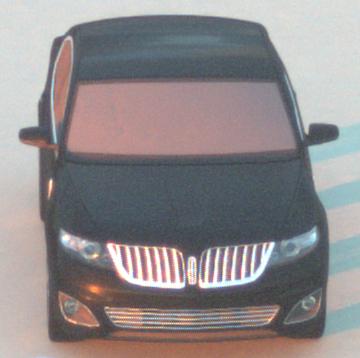
Make: Lincoln
Model: MKS
Detailed model: -
Model produced from: 2008
Model produced until: 2011
Doors: 4
Color: black
Road condition: dry road
Daytime: sunrise or sunset
Contrast: medium contrast